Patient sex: M
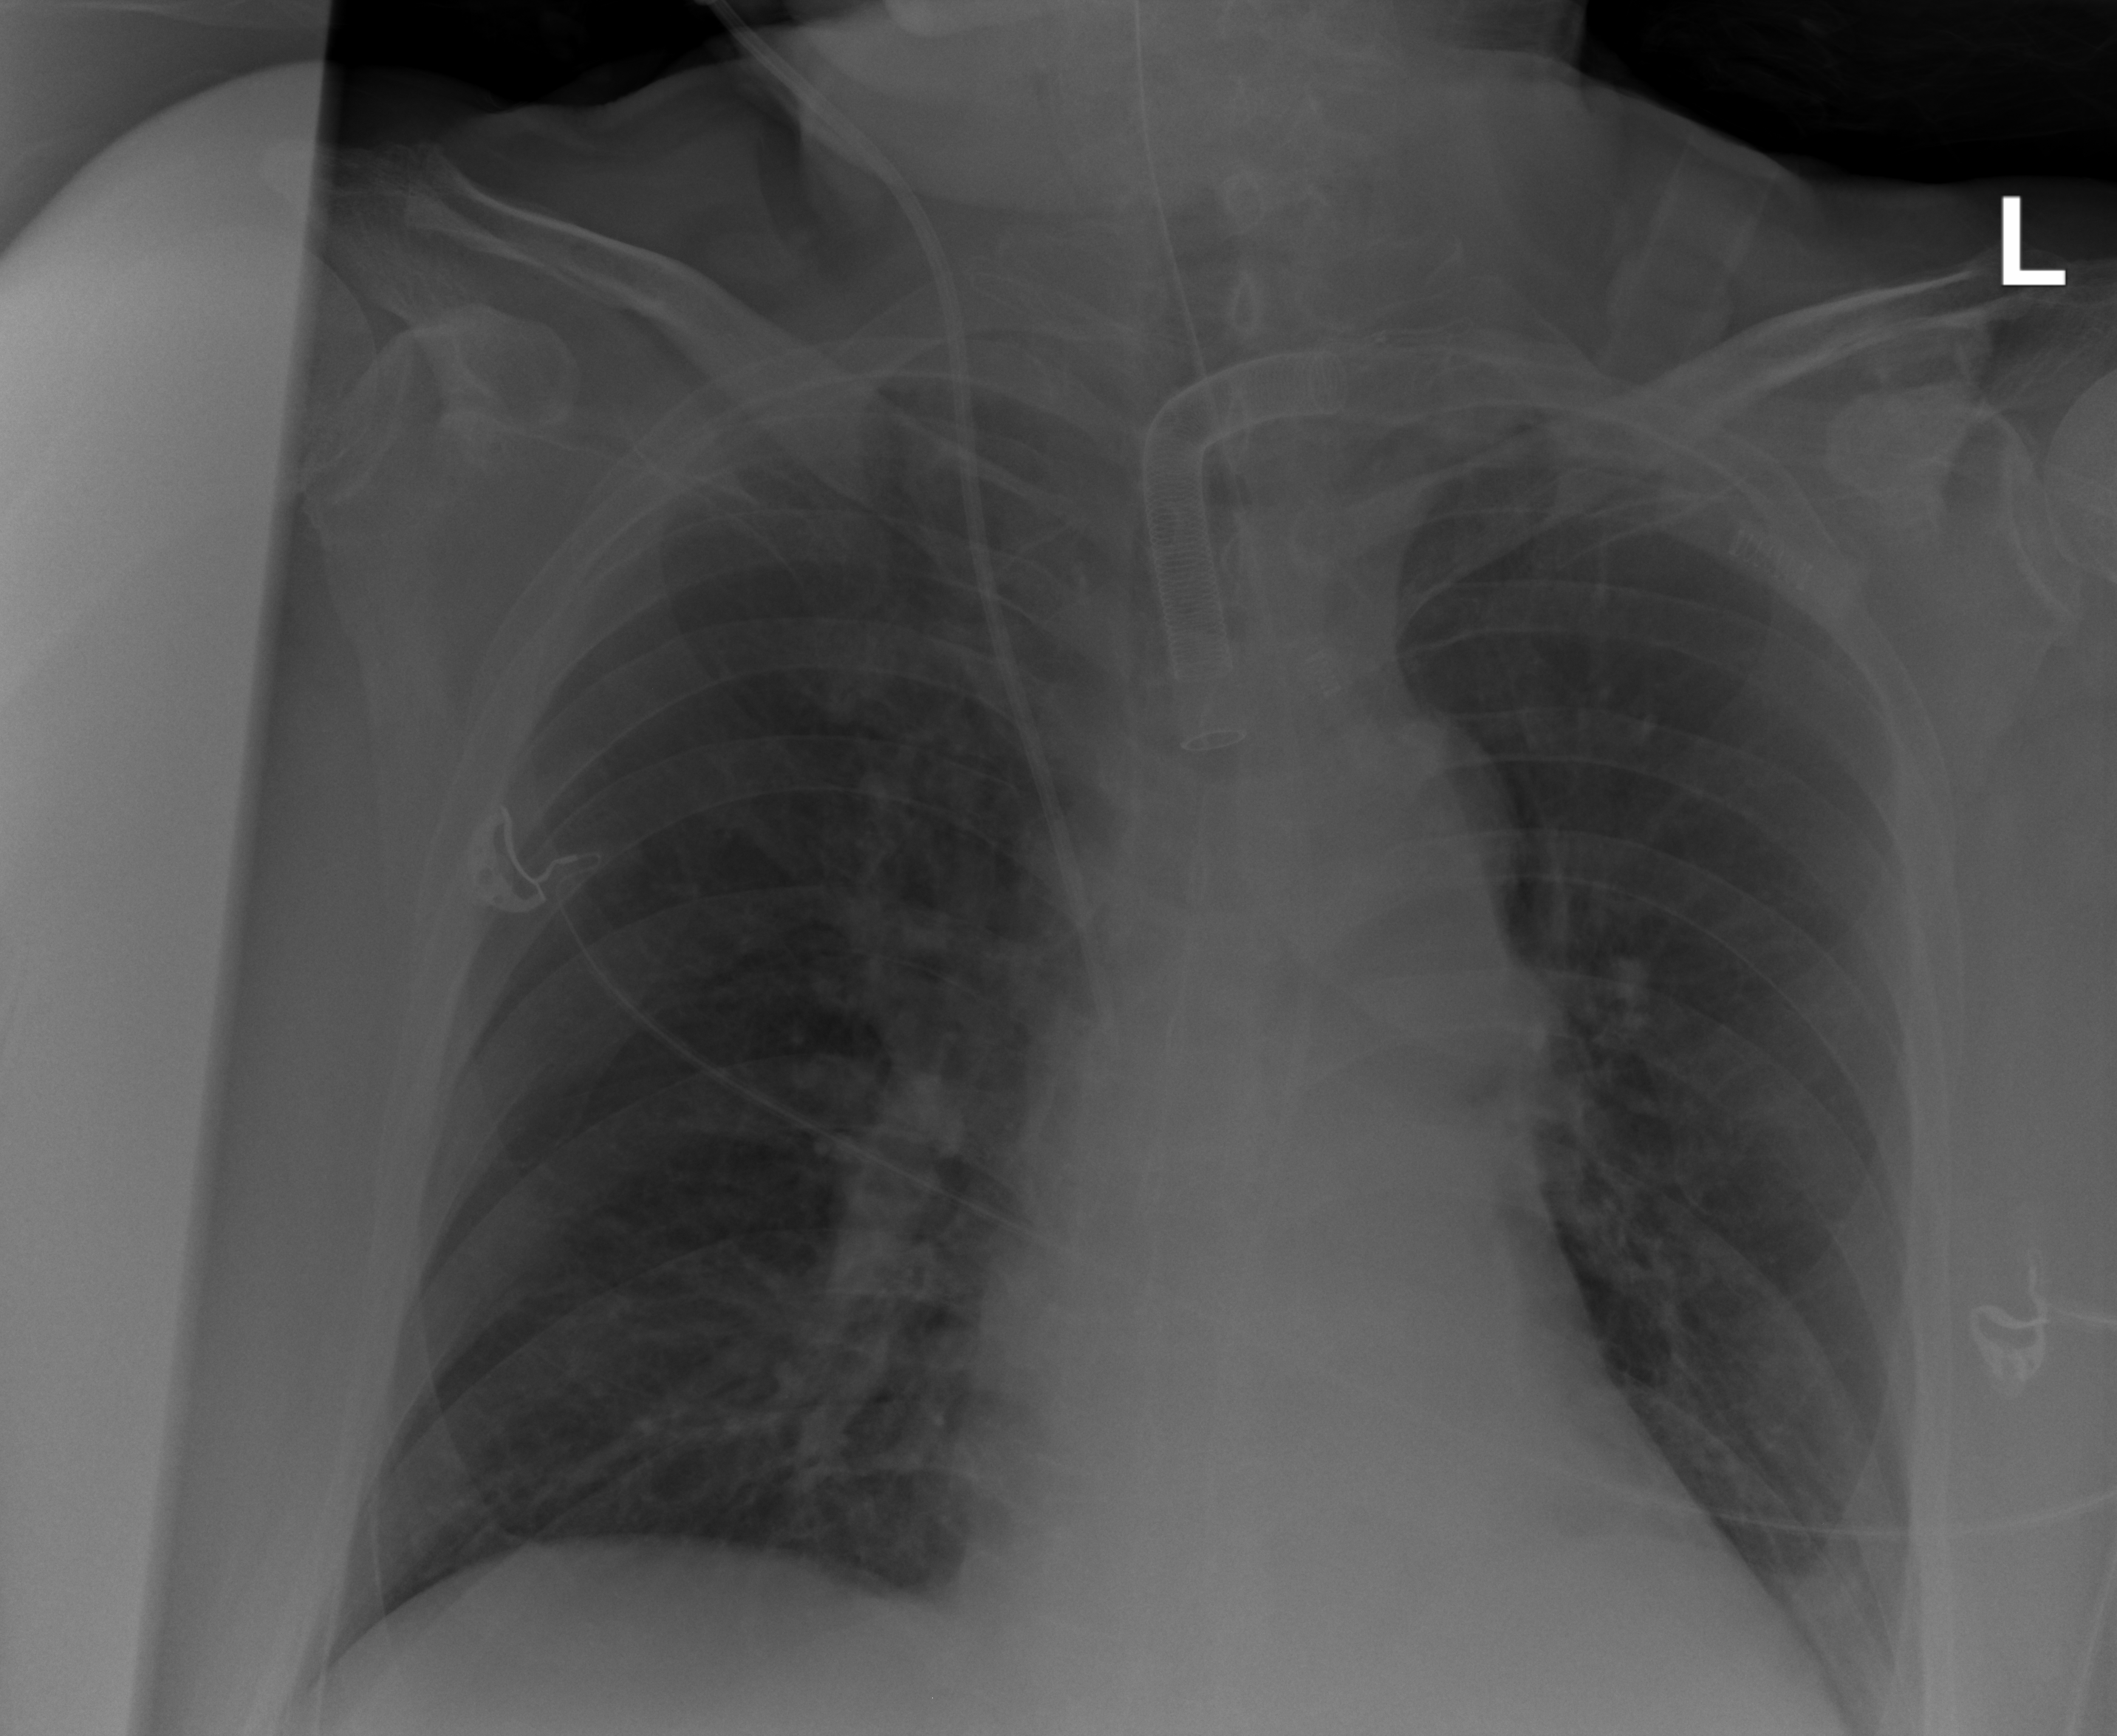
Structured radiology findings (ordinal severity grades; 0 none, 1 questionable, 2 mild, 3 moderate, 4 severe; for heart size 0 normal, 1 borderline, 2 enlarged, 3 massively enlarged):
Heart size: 1
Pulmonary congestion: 0
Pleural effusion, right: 0
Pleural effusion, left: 1
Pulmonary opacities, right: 0
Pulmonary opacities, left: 0
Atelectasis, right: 0
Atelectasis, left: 2